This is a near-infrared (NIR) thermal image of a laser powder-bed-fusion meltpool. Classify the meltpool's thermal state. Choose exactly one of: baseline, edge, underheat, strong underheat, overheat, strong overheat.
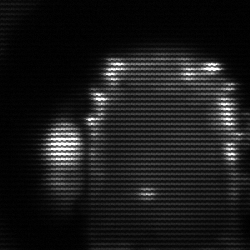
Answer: baseline